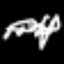
Label: frog